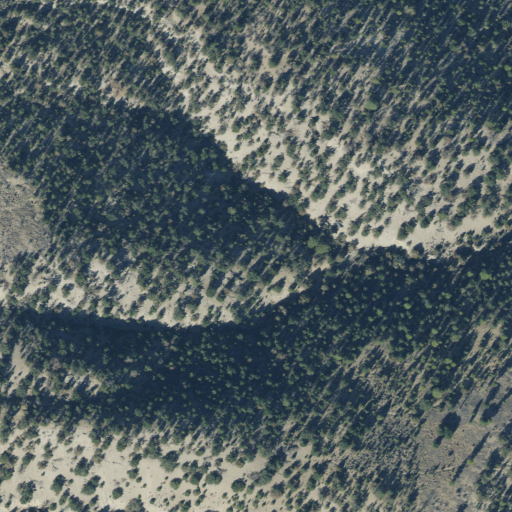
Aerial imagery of depression(s) in Utah named Pauls Hole containing evergreen forest and shrub